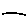
Label: line